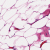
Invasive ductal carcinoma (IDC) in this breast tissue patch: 0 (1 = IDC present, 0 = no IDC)